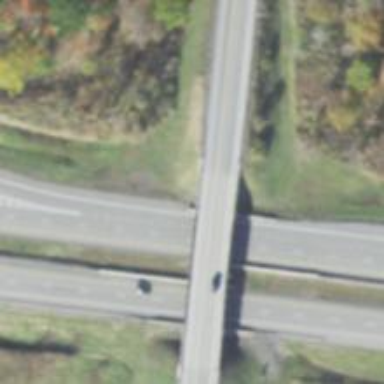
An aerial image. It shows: Asphalt bridge for motorway link.